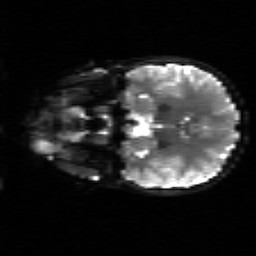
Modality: sbref
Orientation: coronal
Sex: female
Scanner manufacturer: siemens
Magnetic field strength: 3 T
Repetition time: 5 s
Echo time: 0.071 s